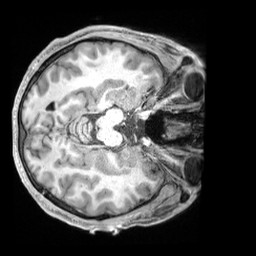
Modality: T1w
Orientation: axial
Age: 23
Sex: male
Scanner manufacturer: siemens
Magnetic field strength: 3 T
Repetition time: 2.4 s
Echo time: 0.00226 s